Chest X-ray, AP view. Patient: 62 years old, sex M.
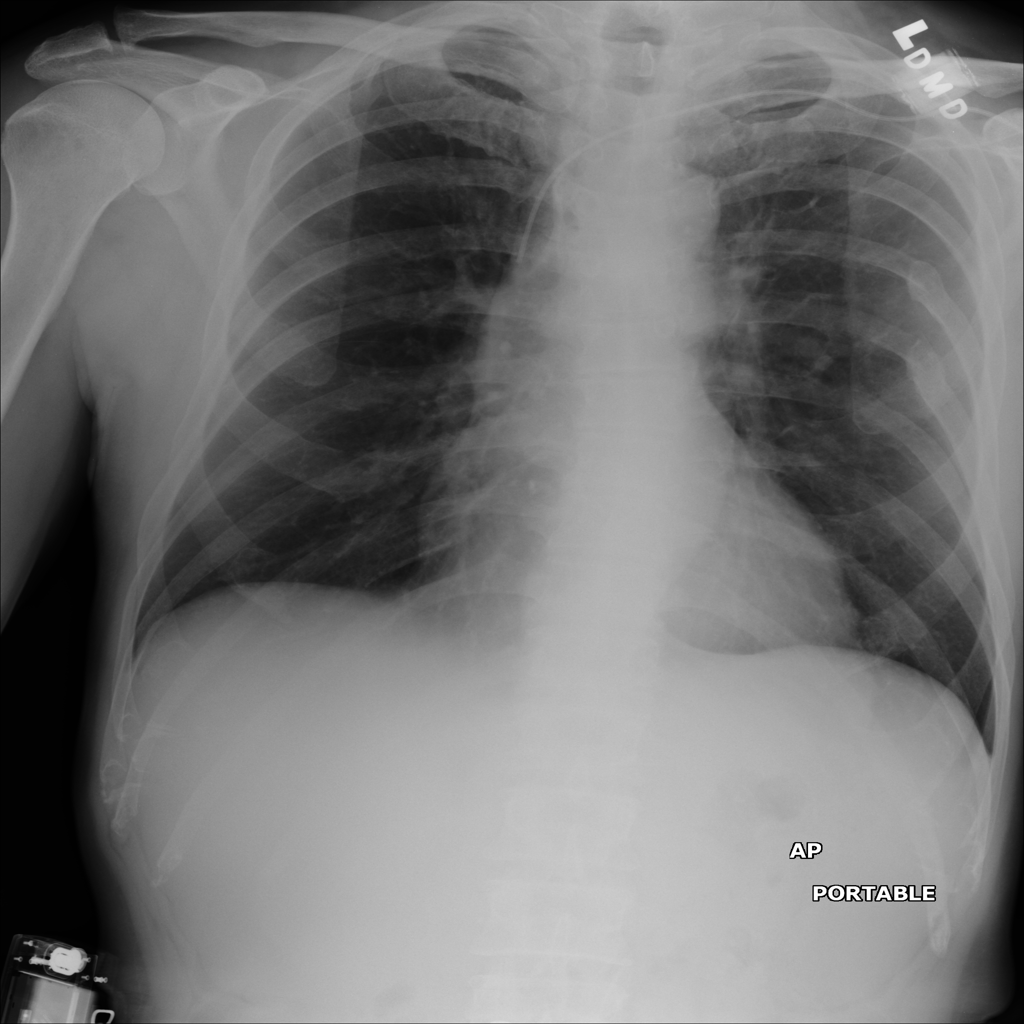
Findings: No Finding